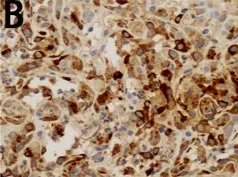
Pathological findings. (B) Almost all cancer cells show a positivity for HCG (x200).
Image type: pathology (immunostaining)